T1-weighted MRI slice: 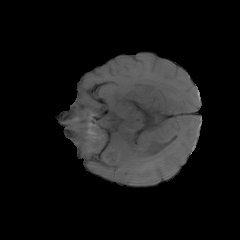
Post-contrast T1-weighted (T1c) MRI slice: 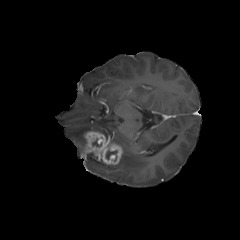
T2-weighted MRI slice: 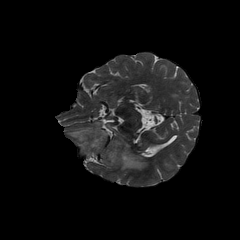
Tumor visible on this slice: yes